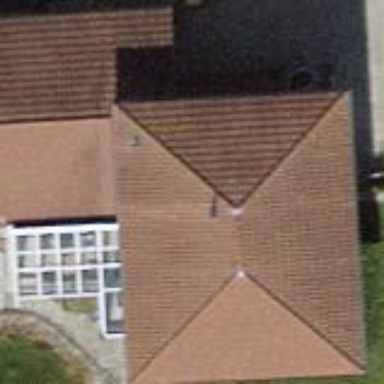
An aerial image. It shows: Detached building with pyramidal roof shape.